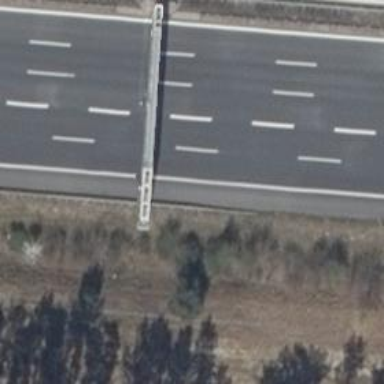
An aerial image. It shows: Bridge with gantry structure.